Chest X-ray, PA view. Patient: 44 years old, sex M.
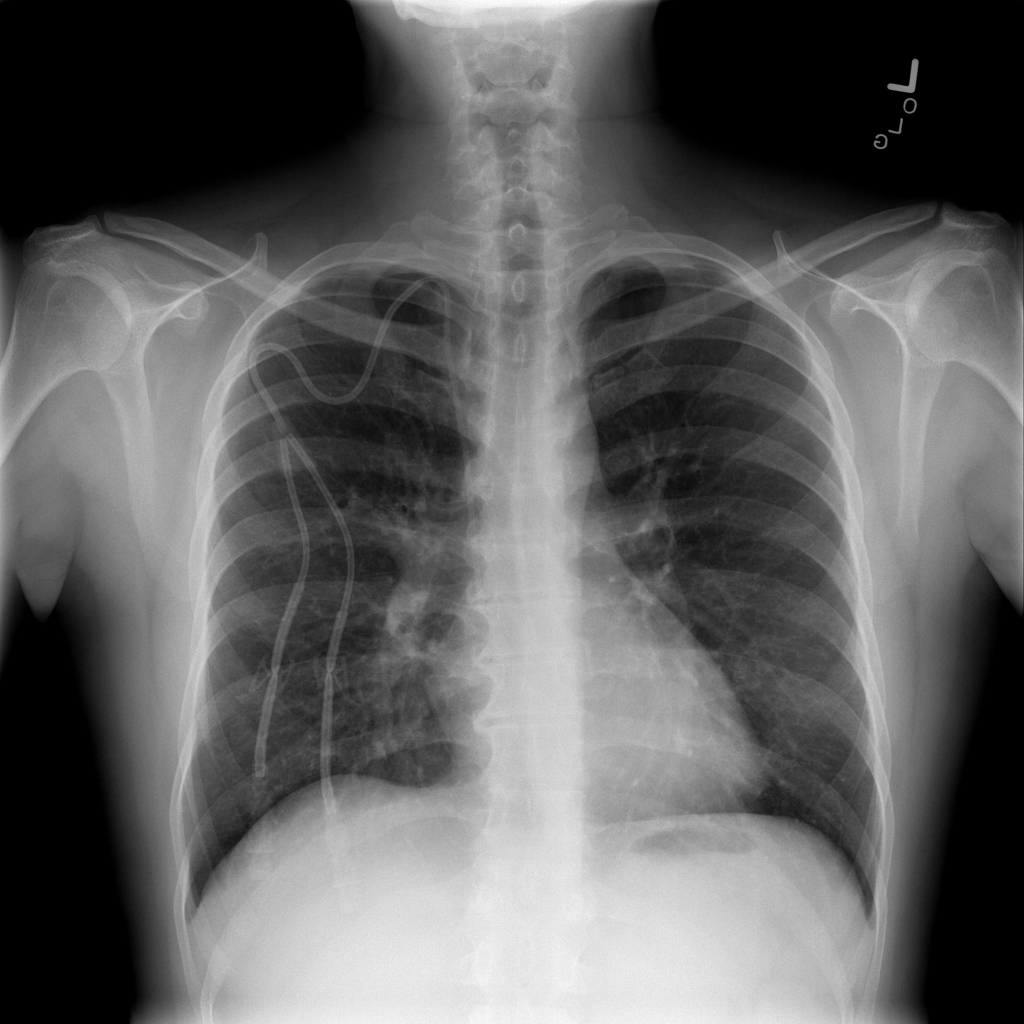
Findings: No Finding